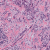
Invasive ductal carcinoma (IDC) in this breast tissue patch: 1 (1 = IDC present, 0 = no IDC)